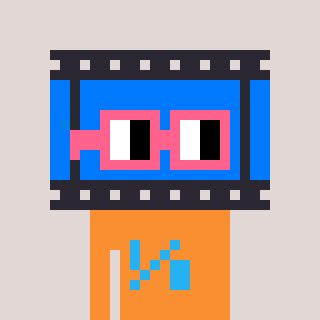
a pixel art character with square pink glasses, a film strip-shaped head and a orange-colored body on a warm background